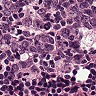
Metastatic tissue present: no